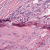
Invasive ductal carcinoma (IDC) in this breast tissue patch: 1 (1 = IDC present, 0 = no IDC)